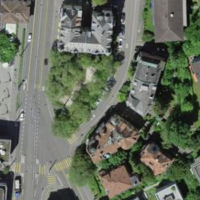
EUNIS habitat code: 54
Species observed at this site:
Zoropsis spinimana